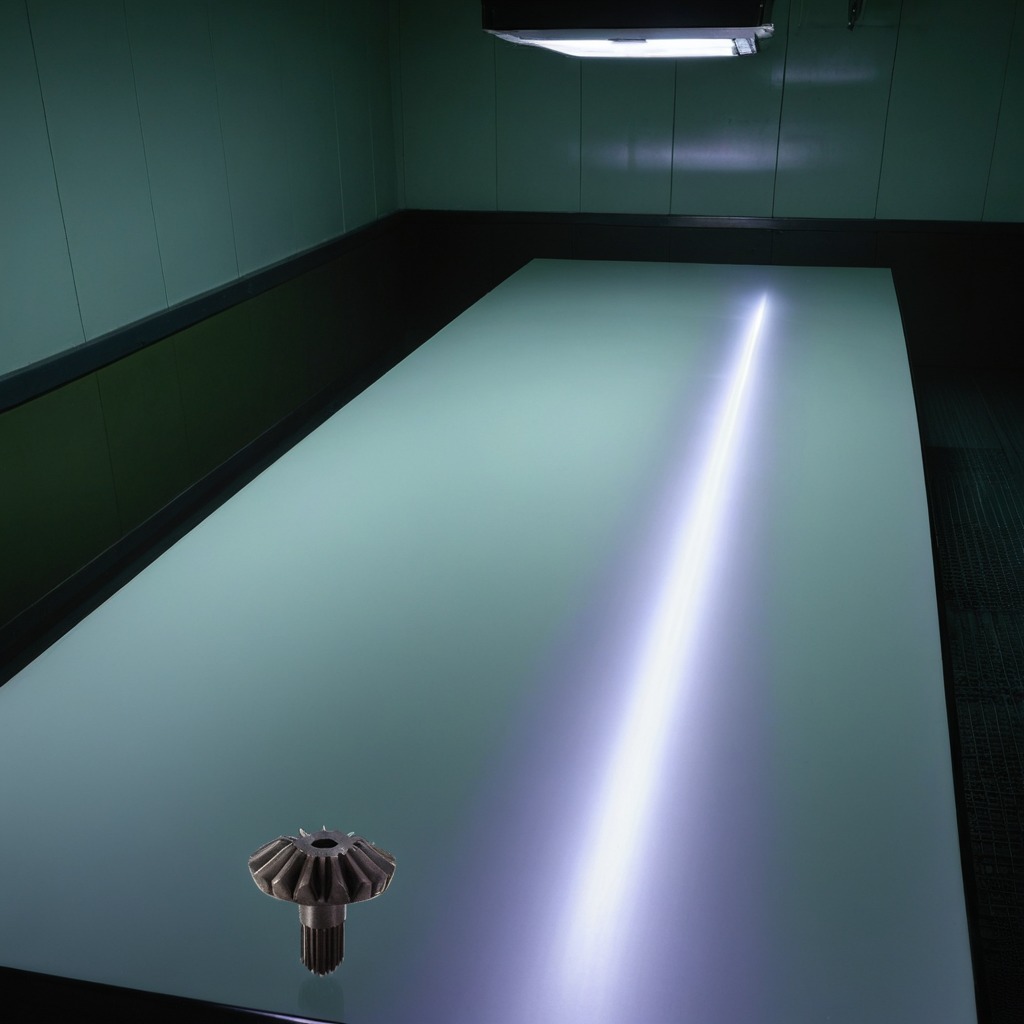
A steel gear with teeth is lying on the clean empty table in a railway signal maintenance room lit by harsh overhead fluorescents.